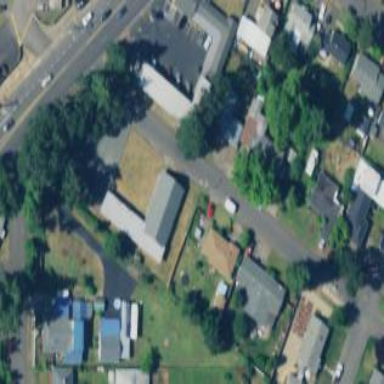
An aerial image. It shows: Motel building.